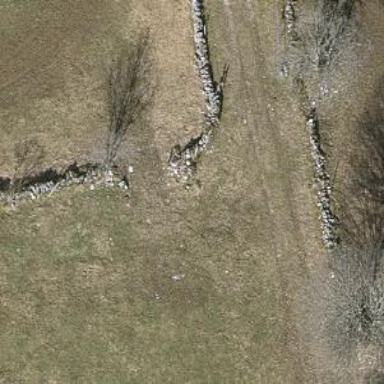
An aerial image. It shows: Wall made of dry stone.